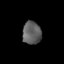
Tissue: prostate
Cell type: Epithelial cells
Senescence score: 0.3554
Nuclear area (px): 420
Mean DAPI intensity: 94.464